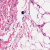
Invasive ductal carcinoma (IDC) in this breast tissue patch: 0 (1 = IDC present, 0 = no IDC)